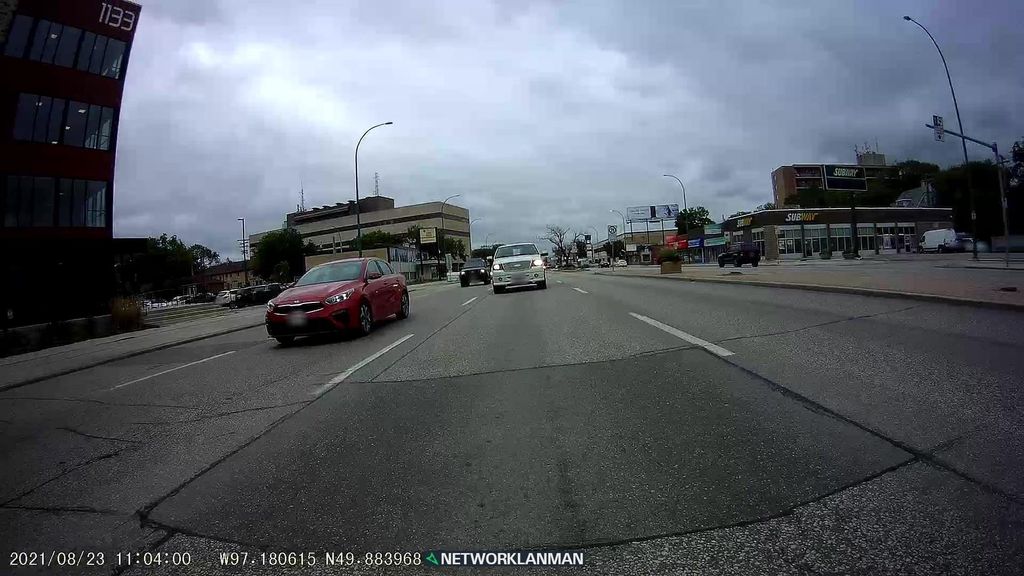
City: winnipeg